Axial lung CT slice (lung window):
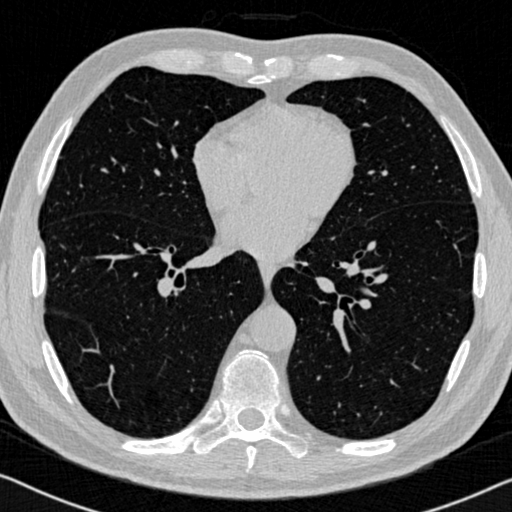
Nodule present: no